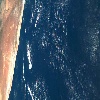
Label: water